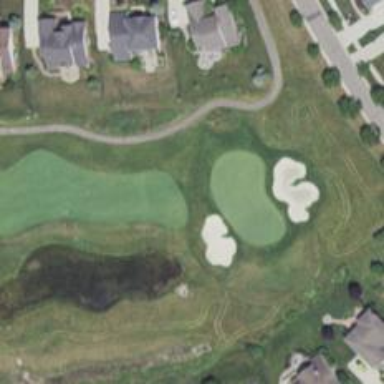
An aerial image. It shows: View of golf hole.